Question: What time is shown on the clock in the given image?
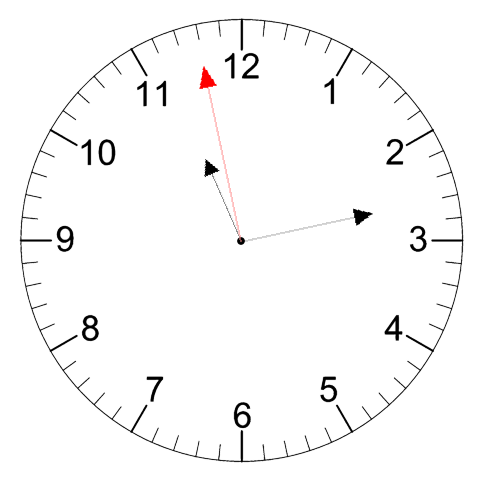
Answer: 11:12:58